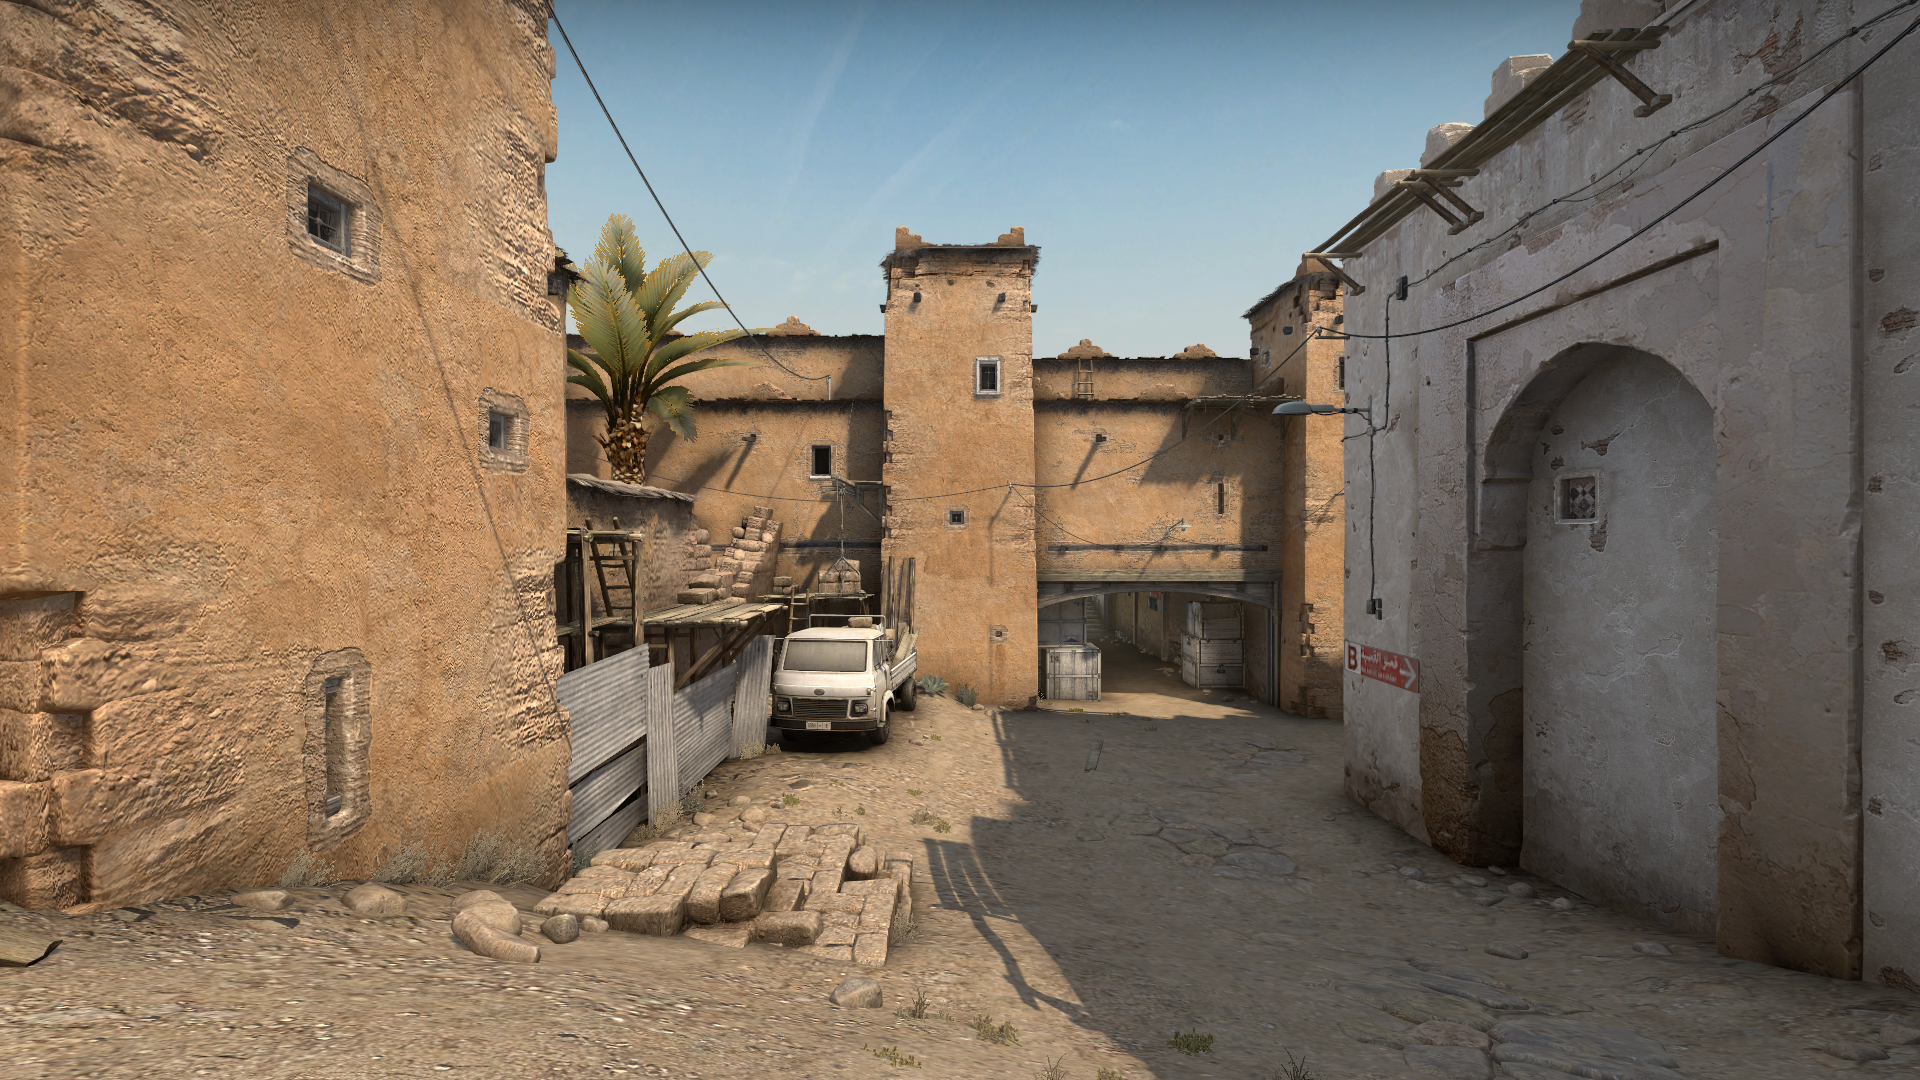
Map: de_dust2